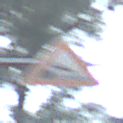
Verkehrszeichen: Ufer
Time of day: SunriseSunset
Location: Outdoor (Nature)
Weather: NotSpecified
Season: Autumn
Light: Natural